Question: I need to handle PreferenceFragment navigation using D-PAD in GoogleTV. To do that, I need to access the ListView(first and last elements) of the PreferenceFragment.
In the code below I was able to access the children of the listview but it was empty. Yet if I debug I can see 12 children being created but they are null therefore count return is '0'
'''
@Override
public View onCreateView(LayoutInflater inflater, ViewGroup container,
Bundle savedInstanceState){
//Log.d(DEBUG_TAG, "onCreateView");
View v = inflater.inflate(R.layout.settings_tile, null);
closeBtn = (ImageView) v.findViewById(R.id.settingsCloseButton);
ListView lv = (ListView) v.findViewById(android.R.id.list);
lv.getChildCount();
return v;
}
'''
Below is the xml for the PreferenceScreen...notice it is Pref screens within Pref screens:
'''
<?xml version="1.0" encoding="utf-8"?>
<PreferenceScreen
xmlns:android="http://schemas.android.com/apk/res/android"
android:key="main_pref">
<PreferenceCategory
android:title="@string/units">
<ListPreference
android:key="pref_unit_temp"
android:title="@string/temperature"
android:defaultValue="@string/default_metric"
android:entries="@array/pref_temp_units"
android:entryValues="@array/pref_temp_units_values"
android:dialogTitle="@string/units"
android:layout="@layout/settings_item"
/>
</PreferenceCategory>
<PreferenceCategory
android:title="@string/advanced">
<ListPreference
android:key="pref_speed"
android:title="@string/speed"
android:entries="@array/pref_speed"
android:entryValues="@array/pref_speed_values"
android:defaultValue="@string/default_metric"
android:layout="@layout/settings_item"/>
<ListPreference
android:key="pref_measurement"
android:title="@string/measurement"
android:entries="@array/pref_measurement"
android:entryValues="@array/pref_measurement_values"
android:defaultValue="@string/default_metric"
android:layout="@layout/settings_item"/>
<ListPreference
android:key="pref_time"
android:title="@string/time_format"
android:entries="@array/pref_time"
android:entryValues="@array/pref_time_values"
android:defaultValue="@string/default_metric"
android:layout="@layout/settings_item"/>
<ListPreference
android:key="pref_date"
android:title="@string/date_format"
android:entries="@array/pref_date"
android:entryValues="@array/pref_date_values"
android:defaultValue="@string/default_metric"
android:layout="@layout/settings_item"/>
</PreferenceCategory>
<PreferenceScreen
android:title="@string/terms_conditions"
android:summary=""
android:layout="@layout/settings_item">
<intent android:action="android.intent.action.VIEW"
android:data="http://www.accuweather.com/m/EULA.aspx" />
</PreferenceScreen>
</PreferenceCategory>
</PreferenceScreen>
'''
Can I get access to at least the first and last element which is "Temperature" and "Terms & Conditions" as seen in image below:

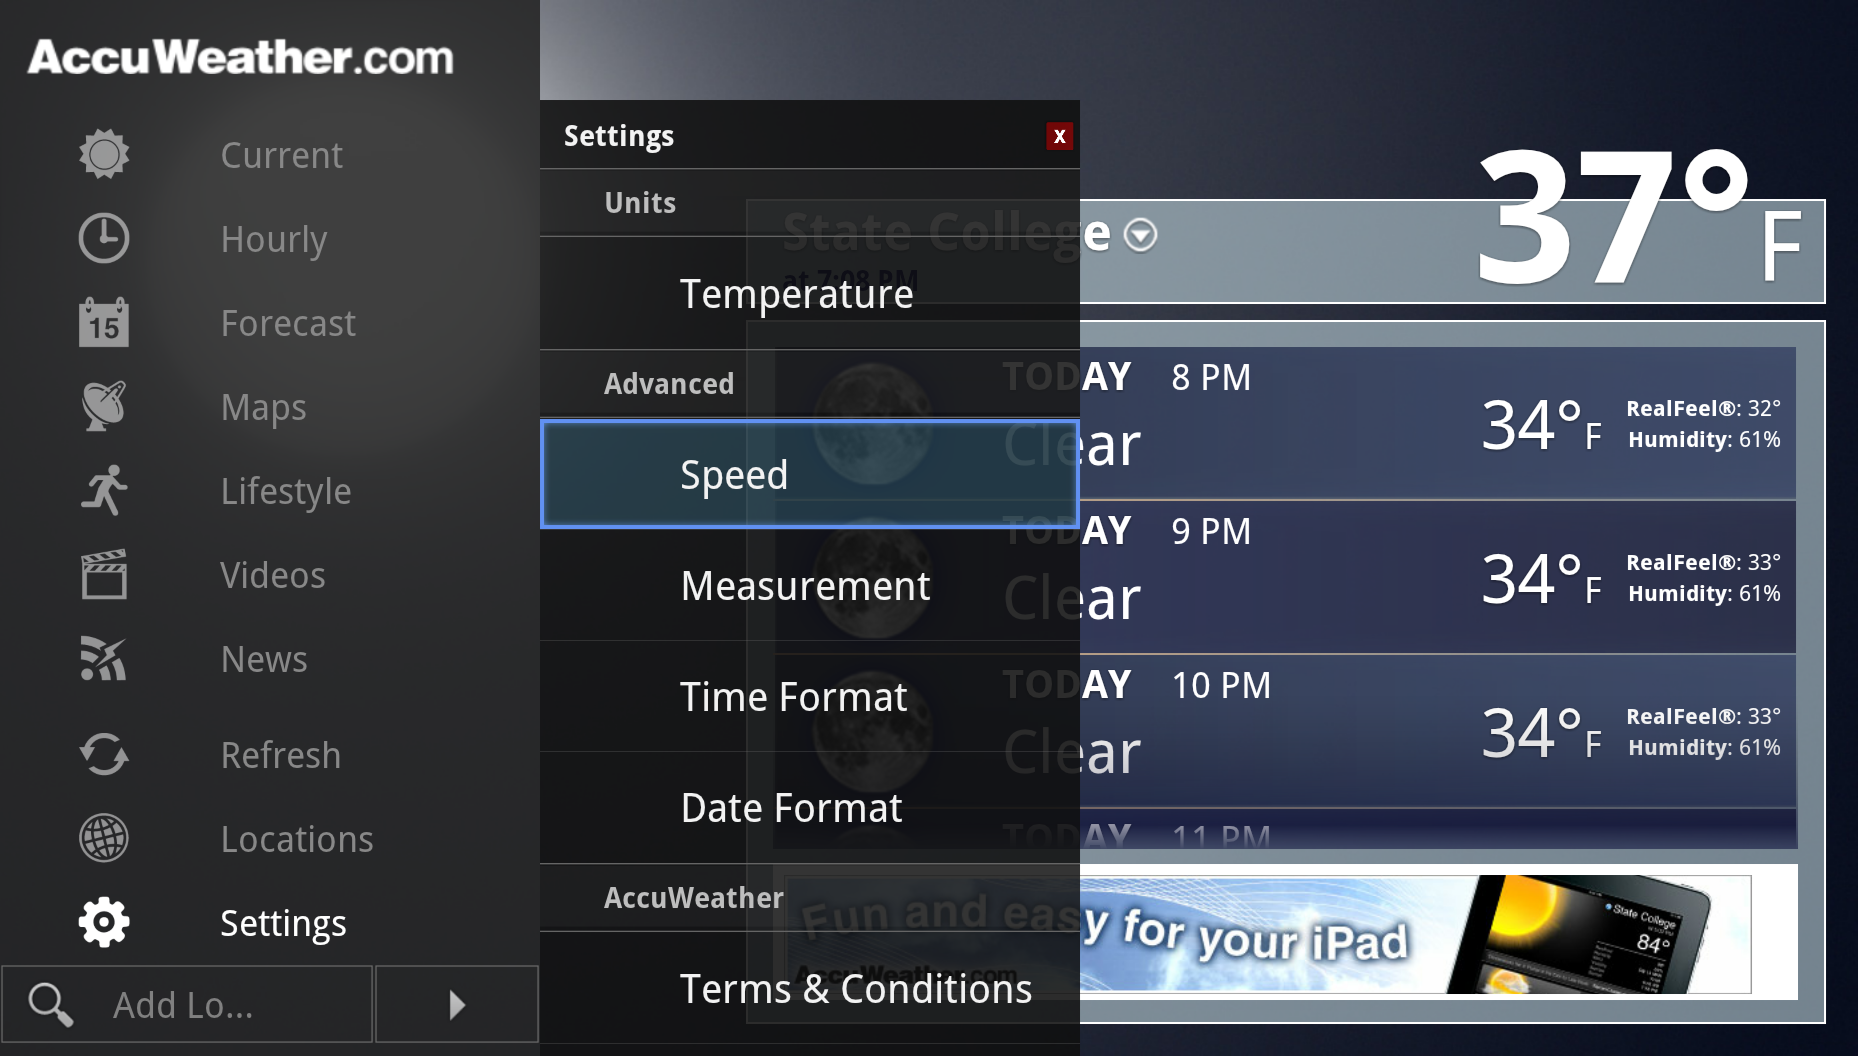
Answer: Here is the solution to accessing listview and controlling with dpad:
'''
@Override
public View onCreateView(LayoutInflater inflater, ViewGroup container,
Bundle savedInstanceState){
//Log.d(DEBUG_TAG, "onCreateView");
View v = inflater.inflate(R.layout.settings_tile, null);
closeBtn = (ImageView) v.findViewById(R.id.settingsCloseButton);
final ListView lv = (ListView) v.findViewById(android.R.id.list);
lv.setOnKeyListener(new OnKeyListener() {
@Override
public boolean onKey(View v, int keyCode, KeyEvent event) {
// TODO Auto-generated method stub
if (event.getAction() == KeyEvent.ACTION_DOWN) {
switch(keyCode) {
case KeyEvent.KEYCODE_DPAD_DOWN:
return !(lv.getSelectedItemPosition() < lv.getCount() - 1);
case KeyEvent.KEYCODE_DPAD_UP:
return lv.getSelectedItemPosition() == 1;
case KeyEvent.KEYCODE_DPAD_RIGHT:
return true;
}
return false;
}
return false;
}
});
return v;
}
'''